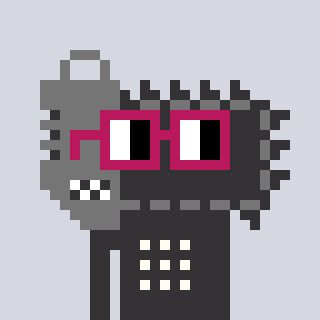
a pixel art character with square dark red glasses, a chainsaw-shaped head and a grayscale-colored body on a cool background